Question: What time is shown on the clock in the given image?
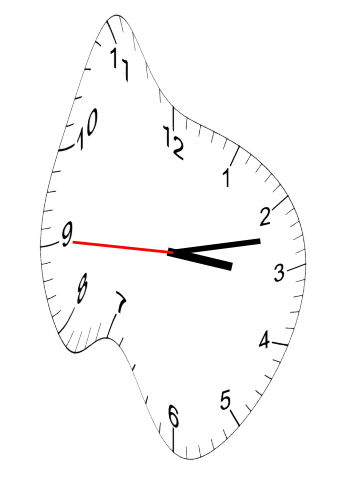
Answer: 03:12:45